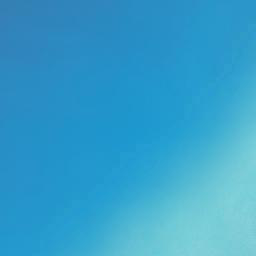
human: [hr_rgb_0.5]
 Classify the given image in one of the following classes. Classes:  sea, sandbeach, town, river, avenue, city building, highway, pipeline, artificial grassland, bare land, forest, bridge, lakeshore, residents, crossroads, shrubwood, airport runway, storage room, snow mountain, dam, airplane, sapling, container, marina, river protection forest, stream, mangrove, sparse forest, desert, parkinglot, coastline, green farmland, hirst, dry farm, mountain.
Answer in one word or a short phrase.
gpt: sea